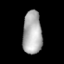
Tissue: lung
Cell type: Endothelial cells
Senescence score: 0.6714
Nuclear area (px): 804
Mean DAPI intensity: 173.856